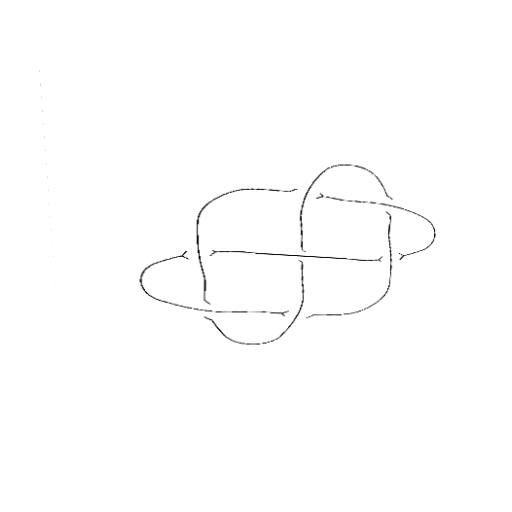
Crossing number: 7